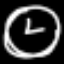
Label: clock